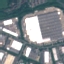
Label: Industrial